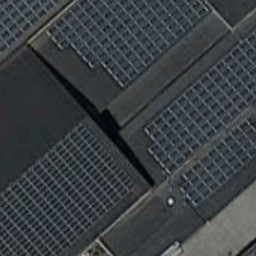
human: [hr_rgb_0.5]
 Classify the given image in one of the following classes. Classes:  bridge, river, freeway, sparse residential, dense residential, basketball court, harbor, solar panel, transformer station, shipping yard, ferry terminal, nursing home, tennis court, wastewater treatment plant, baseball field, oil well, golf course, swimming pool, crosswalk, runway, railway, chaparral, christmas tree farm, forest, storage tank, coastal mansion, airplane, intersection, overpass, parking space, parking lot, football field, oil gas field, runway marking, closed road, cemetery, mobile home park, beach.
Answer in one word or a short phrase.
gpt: solar panel